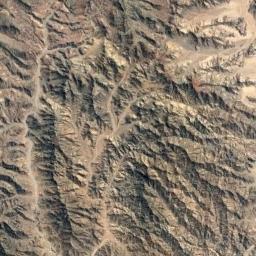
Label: mountain